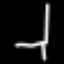
Label: chair